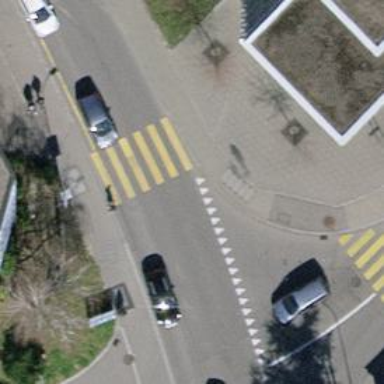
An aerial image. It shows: Marked crossing on footway.